Question: Hi I want to draw these kind of architectural diagrams for my project. Can you please tell me which tools should I use
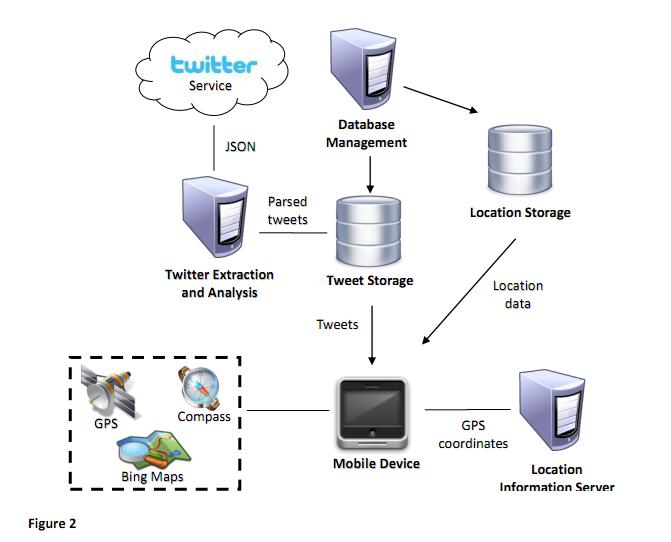
Answer: My favorite is <URL>